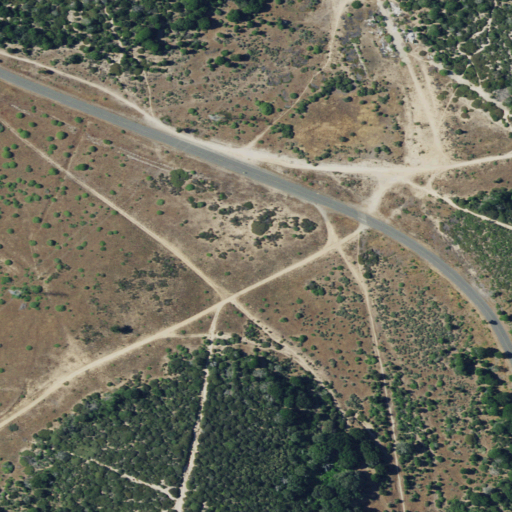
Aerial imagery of plain(s) in California named Parker Flats containing grassland, shrub, barren land, open development, evergreen forest, and low intensity development